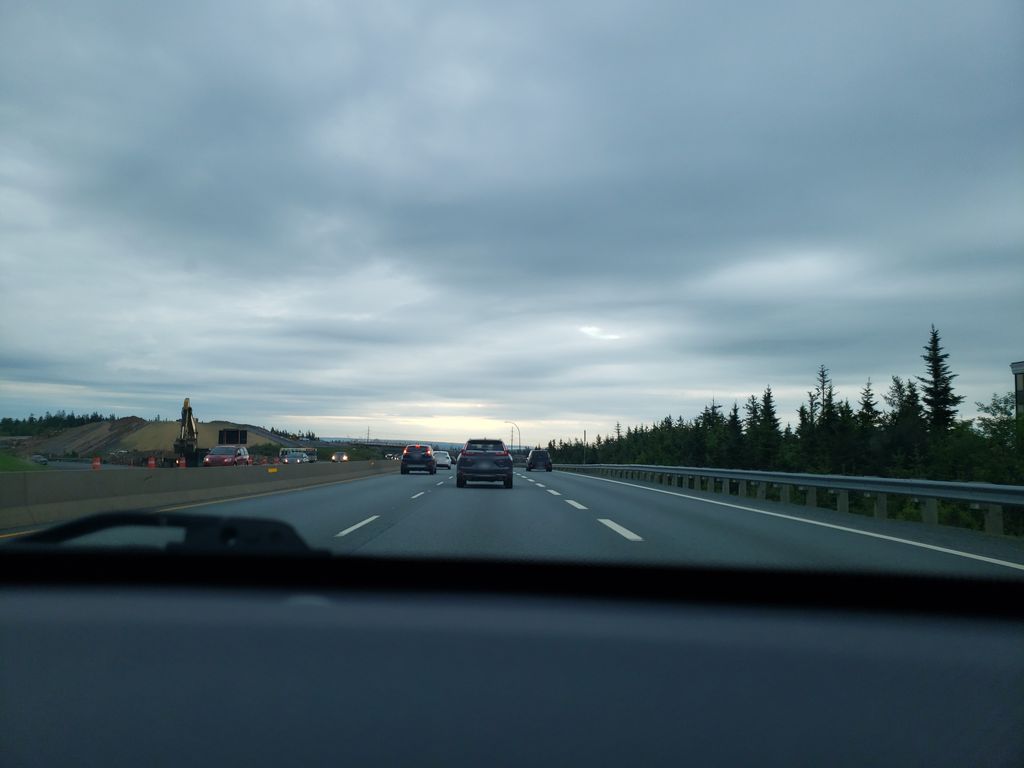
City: halifax